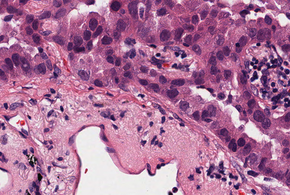
Tumor epithelial tissue: yes
Tumor-associated stroma tissue: yes
Normal tissue: no